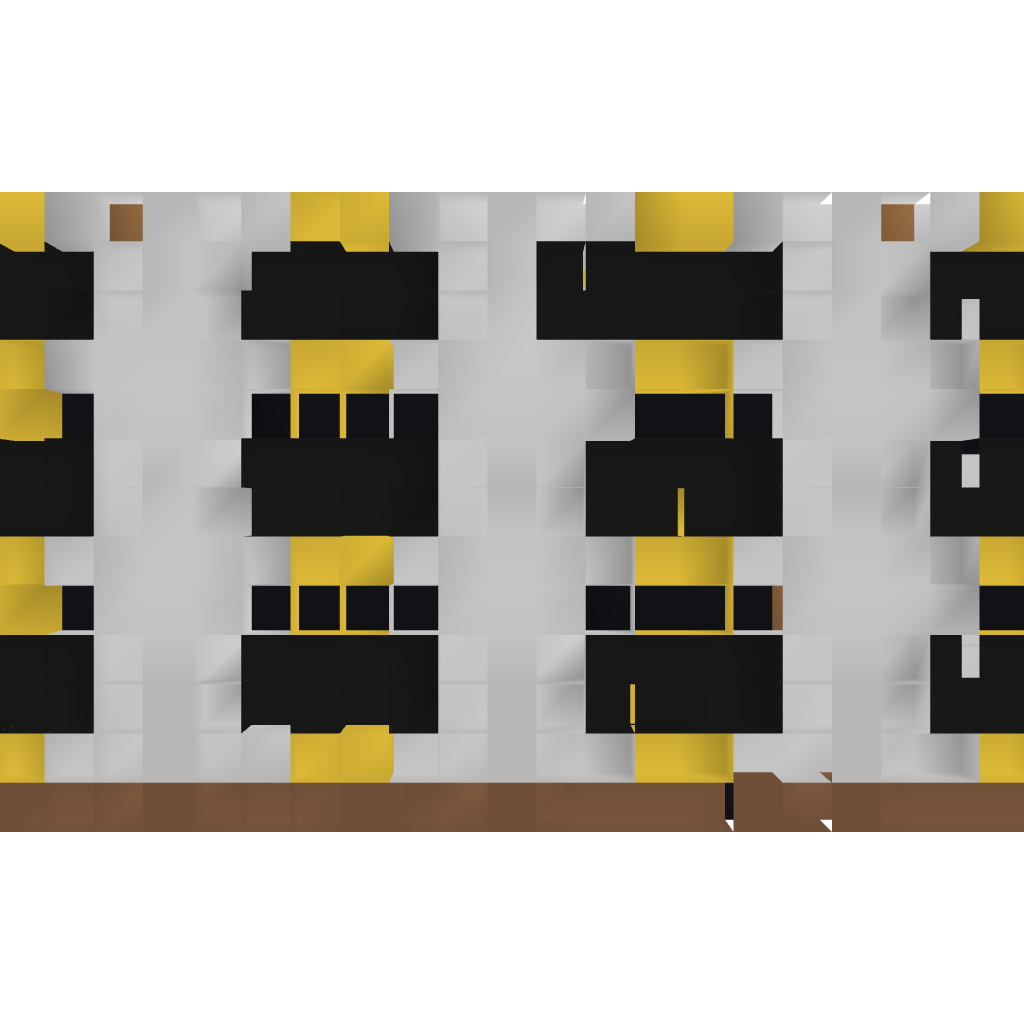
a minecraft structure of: Donator Room